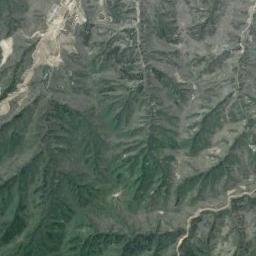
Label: mountain